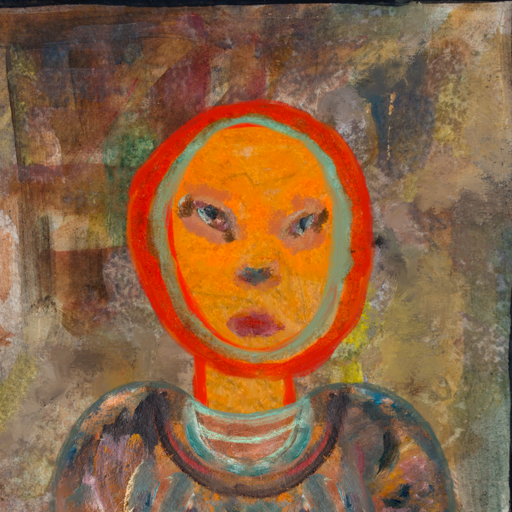
Background: Mosgoul, Head And Neck Front: Sisters, Face Front: Boggyland, Bust: Boggyland, Hair Front: Sisters, Head Accessory: Blank, Second Necklace: Blank, Necklace: Blank, Baby: Blank